Question: I'm working with EaselJS to recreate something I've seen in real life and I'm having a slight issue with triangle strokes.

In the above image you can see my triangle. I understand corner A and why it isn't filled like the others but I want it filled. How can I do this exactly?
Because it won't include my code snippet, my JavaScript is:
'''
var stage = new createjs.Stage('c'),
poly = new createjs.Shape(),
s = 400,
h = s * (Math.sqrt(3)/2),
x = stage.canvas.width/2+s,
y = stage.canvas.height/2+s/2;
poly.graphics.beginStroke('#0da4d3').setStrokeStyle(75)
.moveTo(x,y).lineTo(x+s/2,y+h).lineTo(x-s/2,y+h).lineTo(x,y);
stage.addChild(poly);
stage.update();
createjs.Ticker.addEventListener('tick', handleTick);
function handleTick(e) {
stage.update();
}
window.onresize = function() {
stage.canvas.width = $(window).width();
stage.canvas.height = $(window).height();
}
stage.canvas.width = $(window).width();
stage.canvas.height = $(window).height();
'''
and a link to CodePen: <URL>
Also as a small sub-question, why is my stage only updating in a Ticker?
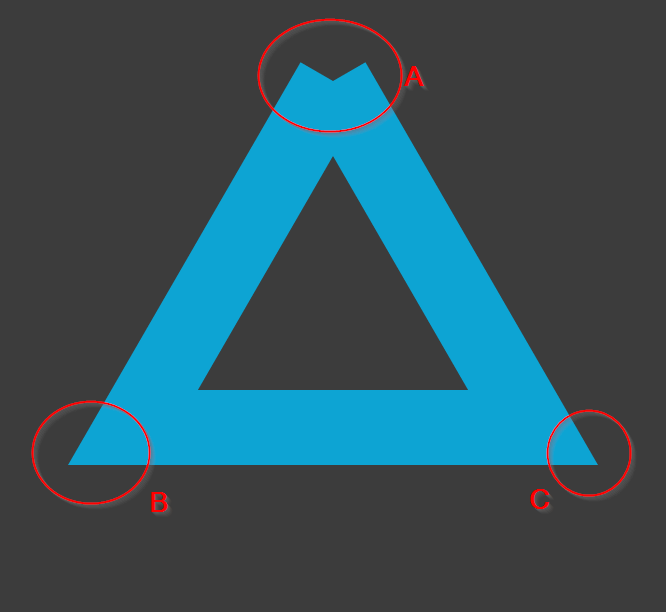
Answer: As kihu answered, you only need to add 'closePath' to the graphics. Take a look at the documentation: <URL>
For your sub question: the stage draw things on the screen on the 'stage.update()' call. In your example, this call is inside a function executed every tick event, i.e., ~ 24 times per second. You only need to call 'stage.update' when you have new things to draw (e.g., when you add other object to the stage or when you move, rotate or perform other transformations to the objects already in stage). Thus, in your case, you only need to call the update method after adding the shape to the stage and after the window resize event.